Question: I am trying to retrieve data from database using two dates but visual studio throws syntax error.
Below is the method which fills the dataset using the sql query:
'''
public DataSet OrderBetweenDates(string date1, string date2)
{
// string connString = "Provider=Microsoft.ACE.OLEDB.12.0;Data Source=C:\Users\Amrit\Desktop\Database.accdb ;Persist Security Info=False;";
DataSet dataSet = new DataSet();
OleDbConnection oleConn = new OleDbConnection(connString);
try
{
oleConn.Open();
string sql = "SELECT Order.OrderNumber, (Customer.Title +SPACE(2)+ Customer.CustomerName) as [Customer Name], Customer.CustomerEbayname, Customer.EmailAddress, Customer.PhoneNumber, (Customer.Address1 + SPACE(2) + Customer.Address2 + SPACE(2)+ Customer.City + SPACE(2) + Customer.PostCode + SPACE(2) + Customer.Country) as Address, Order.ItemPurchased, Order.PurchasedDate, Order.TotalPrice FROM Customer INNER JOIN [Order] ON Customer.[CustomerID] = Order.[CustomerID] WHERE [PurchasedDate] >= #date1# AND [PurchasedDate] <= #date2#";
OleDbDataAdapter dataAdapter = new OleDbDataAdapter(sql, oleConn);
dataAdapter.Fill(dataSet, "Customer");
}
catch (Exception ex)
{
MessageBox.Show("An exception has been occured
" + ex.ToString());
Console.WriteLine(ex.ToString());
}
finally
{
oleConn.Close();
}
if (dataSet.Tables.Count <= 0)
return null;
else
return dataSet;
}
'''

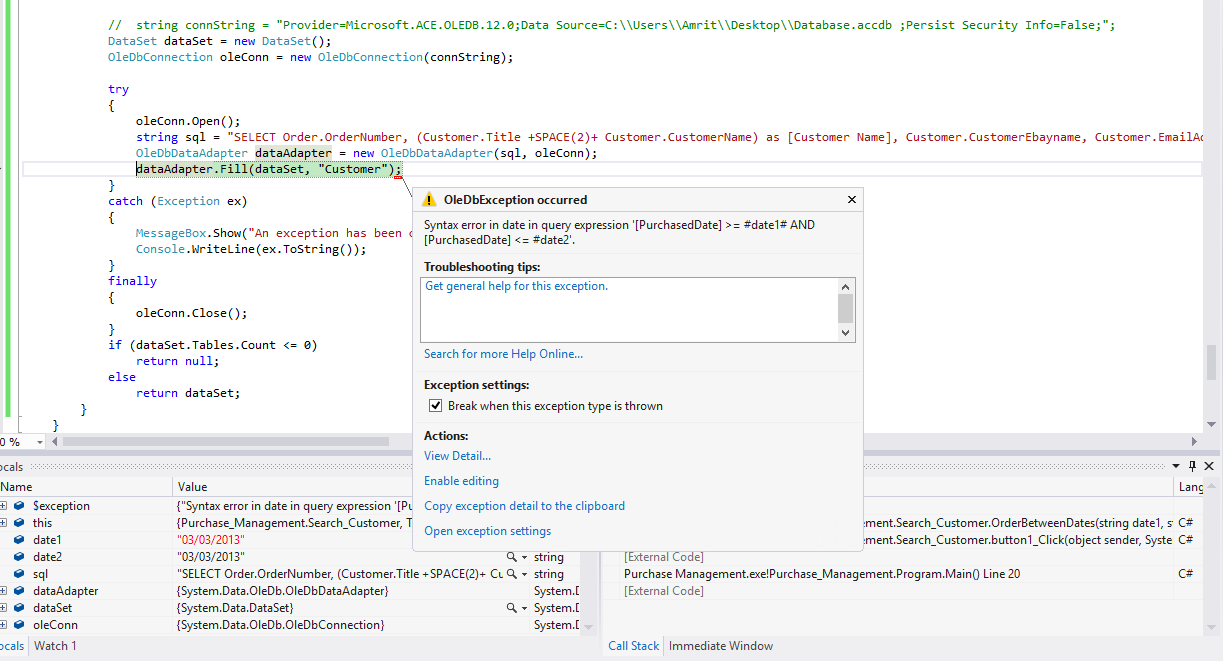
Answer: The recommended way () is to use parameter. But if you don't want to follow best practises and always want to stay in trouble, try this:
'''
string sql = @"SELECT [Order].OrderNumber,
(Customer.Title +SPACE(2)+ Customer.CustomerName) as [Customer Name],
Customer.CustomerEbayname, Customer.EmailAddress, Customer.PhoneNumber,
(Customer.Address1 + SPACE(2) + Customer.Address2 + SPACE(2)+ Customer.City
+ SPACE(2) + Customer.PostCode + SPACE(2) + Customer.Country) as Address,
[Order].ItemPurchased, Order.PurchasedDate, Order.TotalPrice
FROM Customer INNER JOIN [Order] ON Customer.[CustomerID] = Order.[CustomerID]
WHERE [PurchasedDate] >= #" + date1 + "# AND [PurchasedDate] <= #" + date2 + "#";
'''
Did you notice the change? Your date parameters are contatenated to the query string.